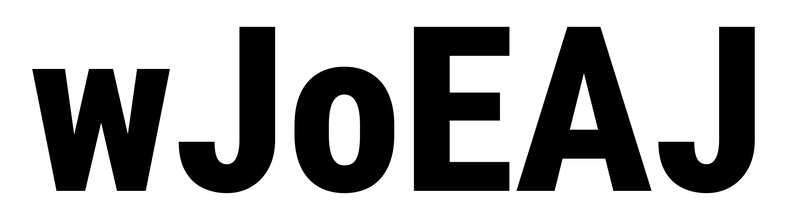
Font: Roboto_Condensed_ExtraBold